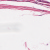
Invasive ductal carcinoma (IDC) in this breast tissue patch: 0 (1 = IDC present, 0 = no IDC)